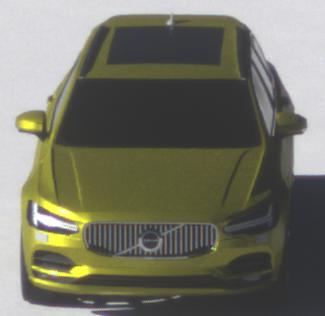
Make: Volvo
Model: V90
Detailed model: -
Model produced from: 2016
Model produced until: 2020
Doors: 5
Color: yellow
Road condition: dry road
Daytime: morning or afternoon
Contrast: high contrast